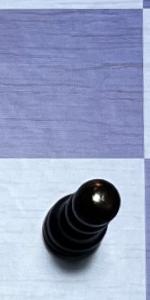
Label: Pawn_Black